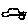
Label: car